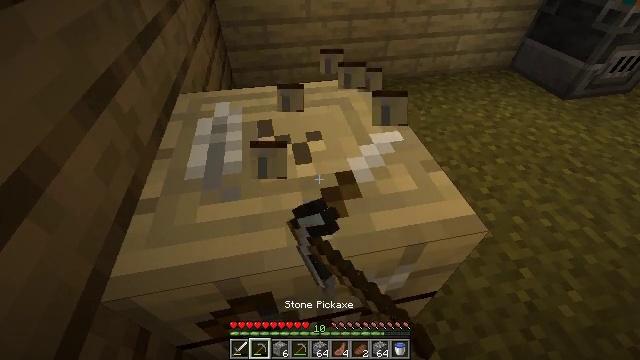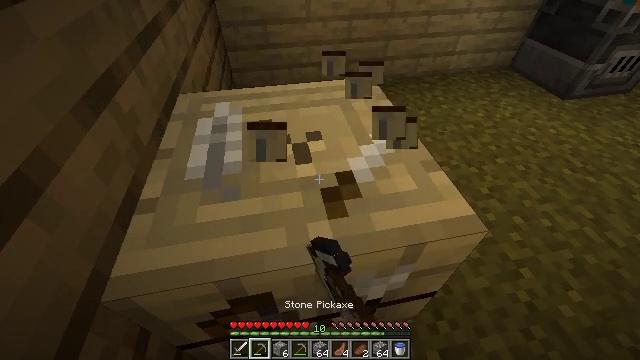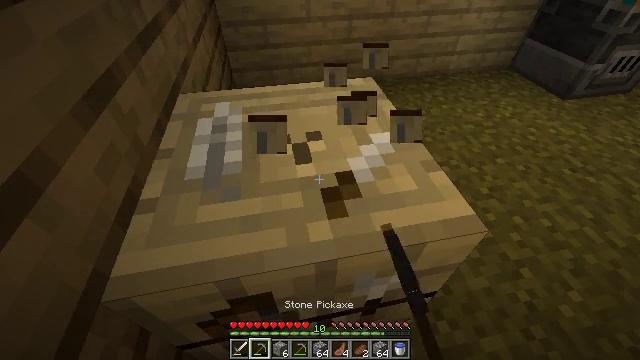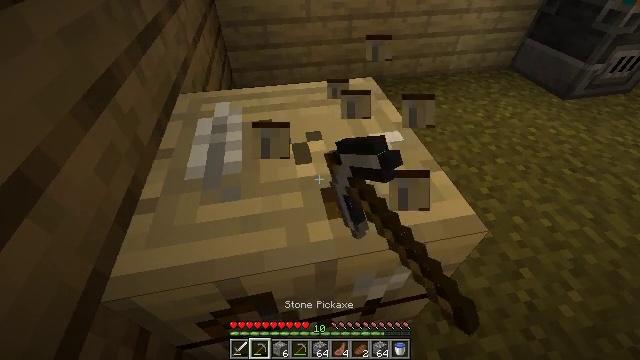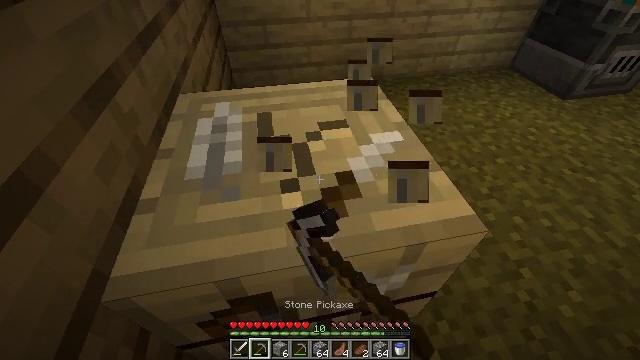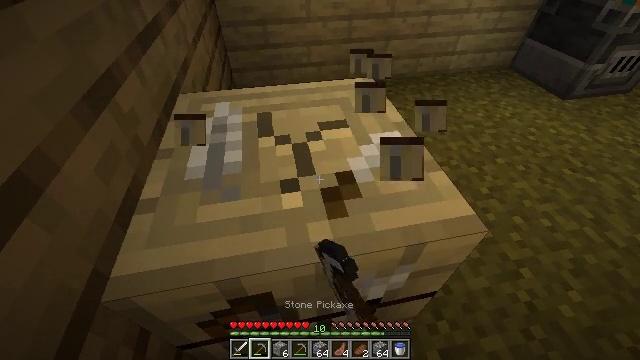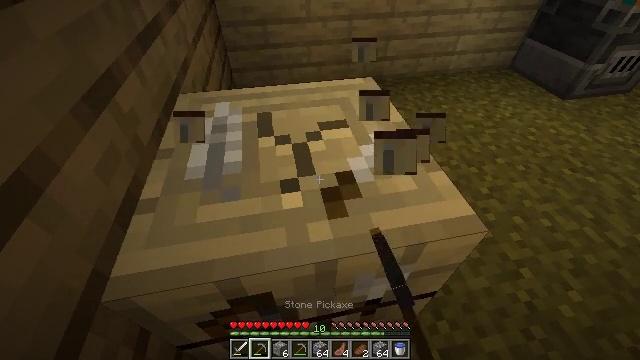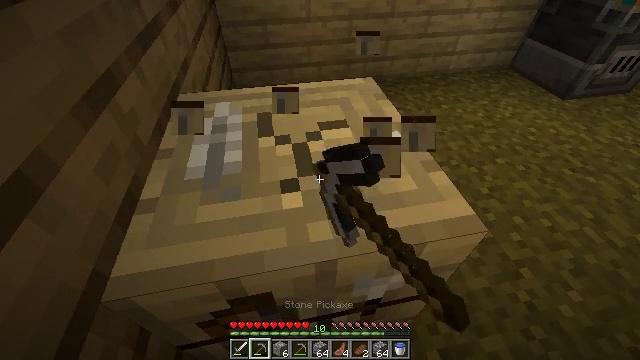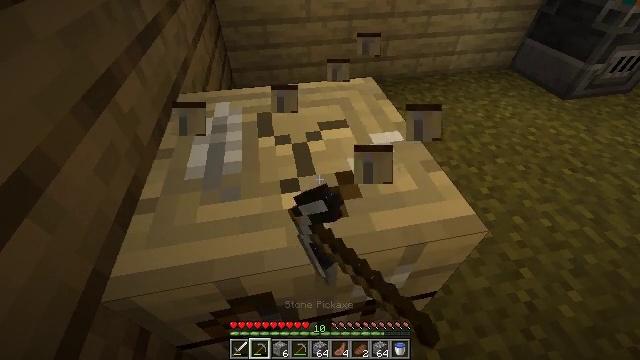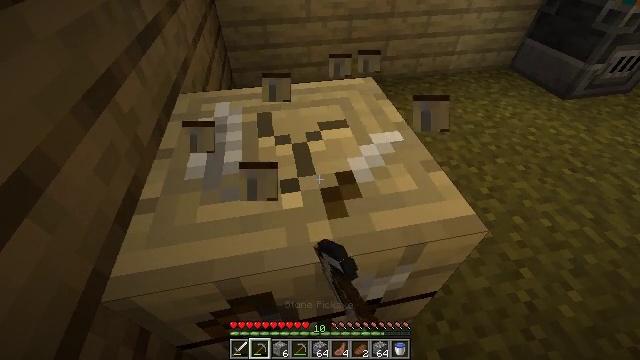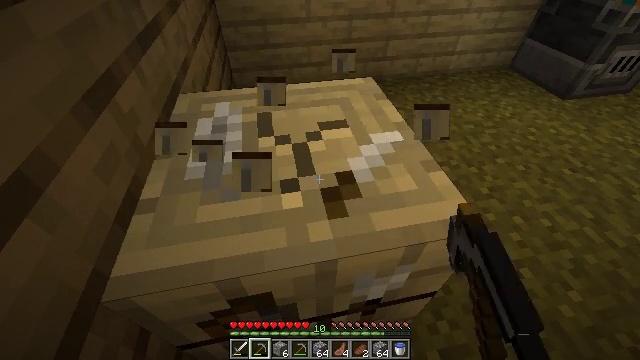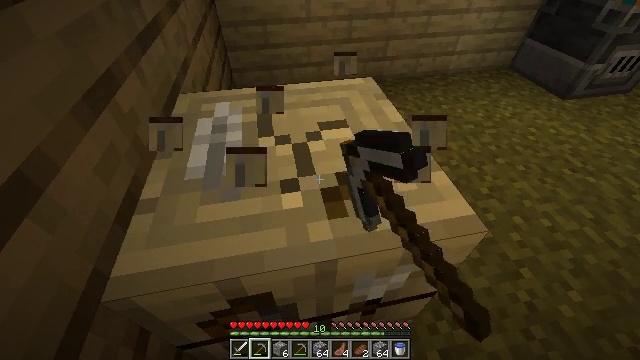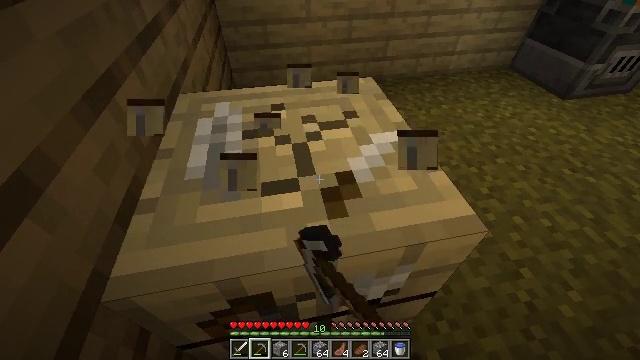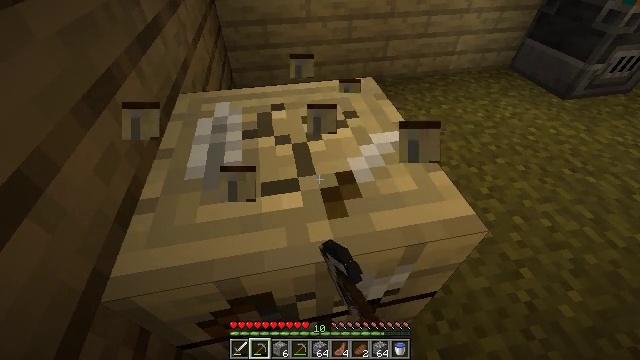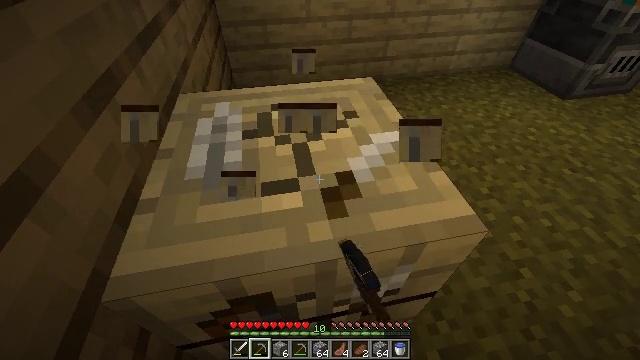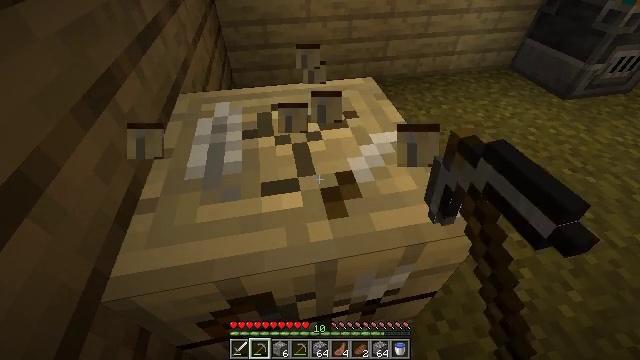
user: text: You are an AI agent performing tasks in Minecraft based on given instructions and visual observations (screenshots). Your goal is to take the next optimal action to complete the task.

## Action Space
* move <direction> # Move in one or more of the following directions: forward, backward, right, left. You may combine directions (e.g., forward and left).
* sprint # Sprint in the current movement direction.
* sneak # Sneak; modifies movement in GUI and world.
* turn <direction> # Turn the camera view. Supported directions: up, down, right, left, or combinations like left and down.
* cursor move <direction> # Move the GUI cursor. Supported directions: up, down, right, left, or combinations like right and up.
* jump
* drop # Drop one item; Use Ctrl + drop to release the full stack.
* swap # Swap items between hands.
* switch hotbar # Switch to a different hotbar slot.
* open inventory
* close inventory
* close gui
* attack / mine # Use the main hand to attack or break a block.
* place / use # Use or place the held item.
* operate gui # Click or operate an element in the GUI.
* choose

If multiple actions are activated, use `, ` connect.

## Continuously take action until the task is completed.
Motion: motion action
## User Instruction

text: Get the fletching table back into the inventory.
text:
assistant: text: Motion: attack / mine
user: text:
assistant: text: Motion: attack / mine
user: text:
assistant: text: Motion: attack / mine
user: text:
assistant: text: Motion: attack / mine
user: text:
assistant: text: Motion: attack / mine
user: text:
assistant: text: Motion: attack / mine
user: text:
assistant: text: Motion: attack / mine
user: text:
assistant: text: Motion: attack / mine
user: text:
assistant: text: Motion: attack / mine
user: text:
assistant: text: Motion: attack / mine
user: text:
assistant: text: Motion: attack / mine
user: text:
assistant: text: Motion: attack / mine
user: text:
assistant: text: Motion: attack / mine
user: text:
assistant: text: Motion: attack / mine
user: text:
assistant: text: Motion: attack / mine
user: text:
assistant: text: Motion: attack / mine
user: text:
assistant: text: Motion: attack / mine
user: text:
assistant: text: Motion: attack / mine
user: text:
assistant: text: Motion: attack / mine
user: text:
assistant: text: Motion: attack / mine
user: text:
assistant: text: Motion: attack / mine
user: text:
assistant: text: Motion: attack / mine
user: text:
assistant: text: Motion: attack / mine
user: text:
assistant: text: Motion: attack / mine
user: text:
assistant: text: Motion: attack / mine
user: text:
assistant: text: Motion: attack / mine
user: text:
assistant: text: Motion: attack / mine
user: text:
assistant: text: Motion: attack / mine
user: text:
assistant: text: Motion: attack / mine
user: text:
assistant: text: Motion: attack / mine